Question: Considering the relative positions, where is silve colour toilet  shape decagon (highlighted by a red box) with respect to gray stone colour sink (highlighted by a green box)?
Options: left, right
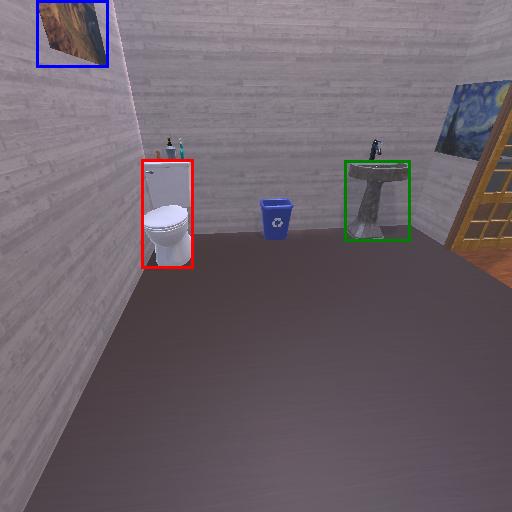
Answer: left